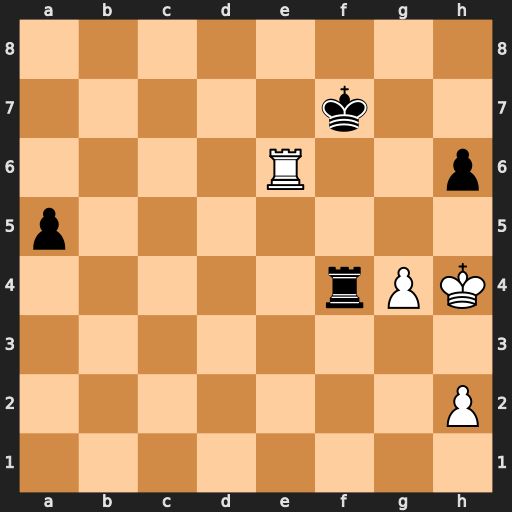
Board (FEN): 8/5k2/4R2p/p7/5rPK/8/7P/8
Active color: w
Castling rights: -
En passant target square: -
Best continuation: Rxh6 Rf6 Rh7+ Kg6 Ra7